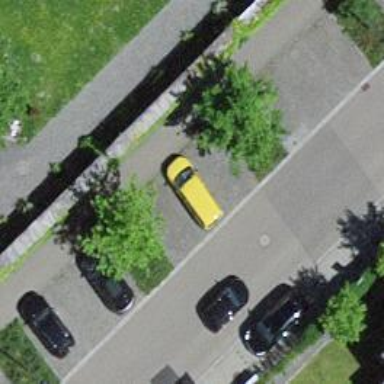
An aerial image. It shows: Street-side parking area.